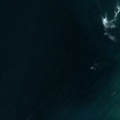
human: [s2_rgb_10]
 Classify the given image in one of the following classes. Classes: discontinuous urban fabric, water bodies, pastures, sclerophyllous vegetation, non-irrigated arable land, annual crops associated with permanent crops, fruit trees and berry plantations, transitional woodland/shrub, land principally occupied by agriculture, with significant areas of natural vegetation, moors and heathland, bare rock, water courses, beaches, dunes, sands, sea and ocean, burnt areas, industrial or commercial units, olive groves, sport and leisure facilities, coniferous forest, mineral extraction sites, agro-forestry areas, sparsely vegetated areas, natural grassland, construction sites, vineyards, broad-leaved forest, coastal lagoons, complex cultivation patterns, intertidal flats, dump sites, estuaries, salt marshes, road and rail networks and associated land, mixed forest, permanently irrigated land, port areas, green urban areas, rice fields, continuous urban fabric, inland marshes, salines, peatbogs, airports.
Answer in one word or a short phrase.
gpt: sea and ocean